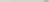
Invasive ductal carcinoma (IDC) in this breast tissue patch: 0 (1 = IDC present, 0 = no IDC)